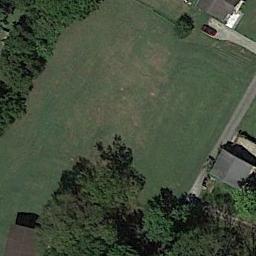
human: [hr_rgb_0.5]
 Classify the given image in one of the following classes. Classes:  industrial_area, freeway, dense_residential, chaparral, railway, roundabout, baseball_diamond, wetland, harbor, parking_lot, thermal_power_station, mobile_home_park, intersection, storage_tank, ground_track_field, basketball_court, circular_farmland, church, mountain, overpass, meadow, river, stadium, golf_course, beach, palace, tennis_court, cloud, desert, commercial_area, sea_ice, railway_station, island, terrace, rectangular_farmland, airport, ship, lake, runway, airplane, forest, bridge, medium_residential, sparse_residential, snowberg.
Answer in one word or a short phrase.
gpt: meadow